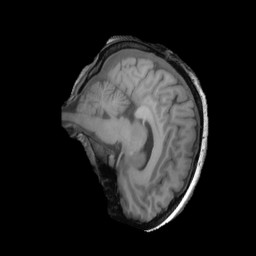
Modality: T1w
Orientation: sagittal
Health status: ill
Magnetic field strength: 3 T